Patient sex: M
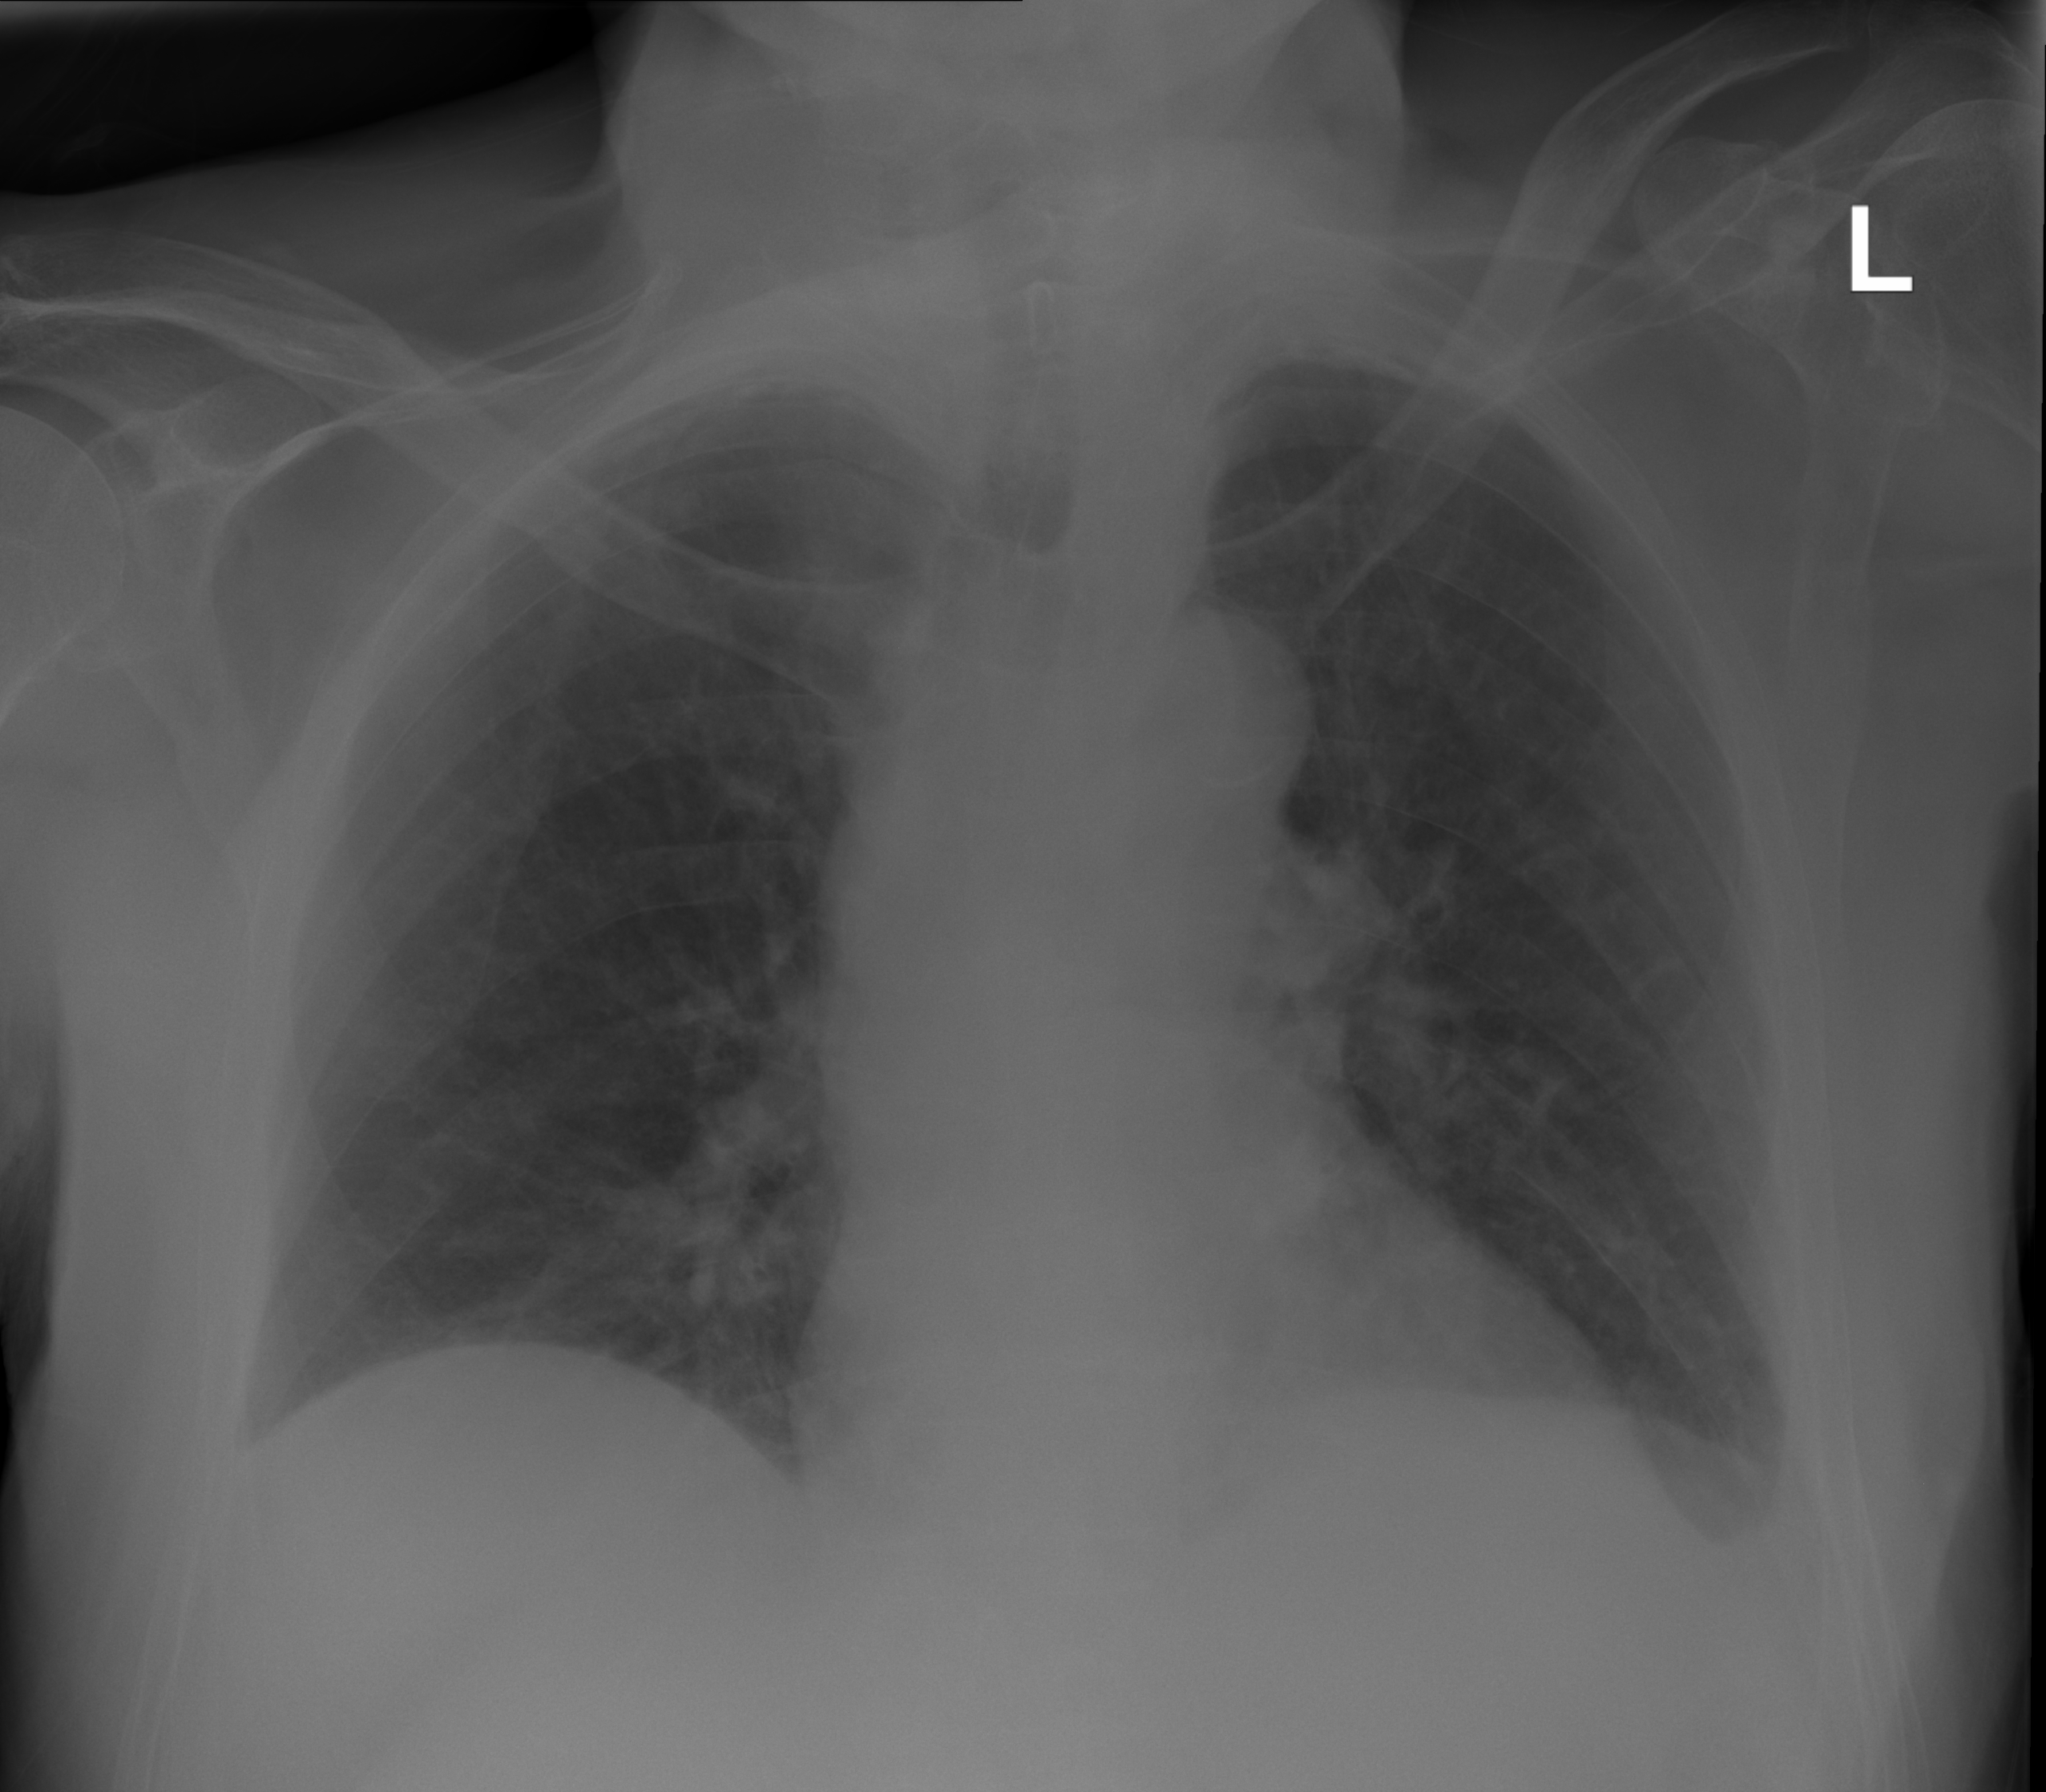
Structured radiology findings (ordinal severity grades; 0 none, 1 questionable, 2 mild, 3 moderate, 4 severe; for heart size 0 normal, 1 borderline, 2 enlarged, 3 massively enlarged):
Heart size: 0
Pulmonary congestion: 0
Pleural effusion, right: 0
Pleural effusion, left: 2
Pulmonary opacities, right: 0
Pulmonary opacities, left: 0
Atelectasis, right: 0
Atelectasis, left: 0